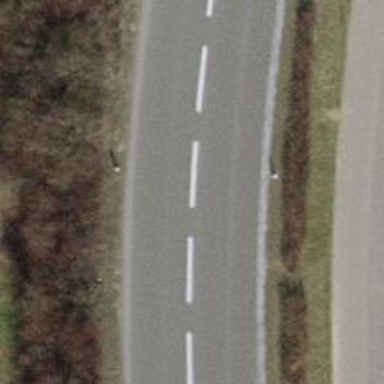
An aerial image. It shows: Tertiary road with asphalt surface and separate sidewalk. There is embankment along the road.